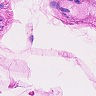
Metastatic tissue present: no